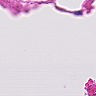
Metastatic tissue present: no